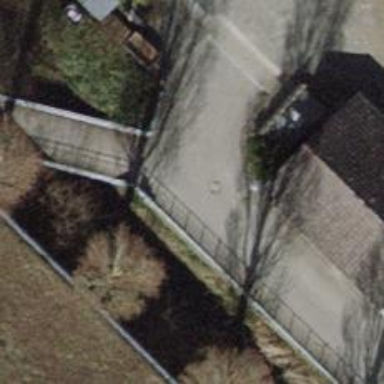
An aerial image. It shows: Designated cycleway on bridge over path.